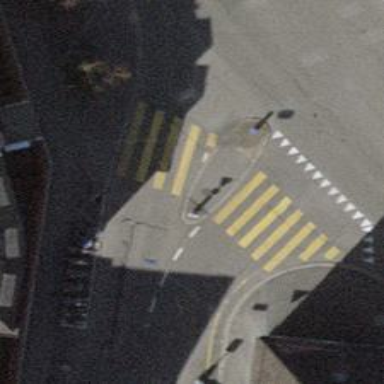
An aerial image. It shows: Kerb serving as barrier.